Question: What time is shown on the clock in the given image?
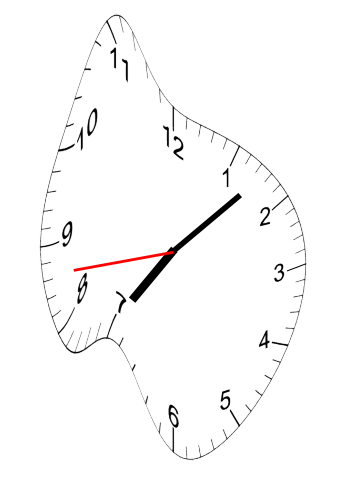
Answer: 07:07:43